Question: I would like to draw a textured circle in Direct3D which looks like a real 3D sphere. For this purpose, I took a <URL>.
This is what I've got so far:
'''
struct PS_INPUT
{
float2 Texture : TEXCOORD0;
};
struct PS_OUTPUT
{
float4 Color : COLOR0;
};
sampler2D Tex0;
// main function
PS_OUTPUT ps_main( PS_INPUT In )
{
// default color for points outside the sphere (alpha=0, i.e. invisible)
PS_OUTPUT Out;
Out.Color = float4(0, 0, 0, 0);
float pi = acos(-1);
// map texel coordinates to [-1, 1]
float x = 2.0 * (In.Texture.x - 0.5);
float y = 2.0 * (In.Texture.y - 0.5);
float r = sqrt(x * x + y * y);
// if the texel is not inside the sphere
if(r > 1.0f)
return Out;
// 3D position on the front half of the sphere
float p[3] = {x, y, sqrt(1 - x*x + y*y)};
// calculate UV mapping
float u = 0.5 + atan2(p[2], p[0]) / (2.0*pi);
float v = 0.5 - asin(p[1]) / pi;
// do some simple antialiasing
float alpha = saturate((1-r) * 32); // scale by half quad width
Out.Color = tex2D(Tex0, float2(u, v));
Out.Color.a = alpha;
return Out;
}
'''
The texture coordinates of my quad range from 0 to 1, so I first map them to <URL> to calculate the correct texture coordinates for the current point.
At first, the outcome looked ok, but I'd like to be able to rotate this illusion of a sphere arbitrarily. So I gradually increased 'u' in the hope of rotating the sphere around the vertical axis. This is the result:

As you can see, the imprint of the ball looks unnaturally deformed when it reaches the edge. Can anyone see any reason for this? And additionally, how could I implement rotations around an arbitrary axis?
Thanks in advance!
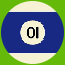
Answer: I finally found the mistake by myself: The calculation of the 'z' value which corresponds to the current point '(x, y)' on the front half of the sphere was wrong. It must of course be:

That's all, it works as exspected now. Furthermore, I figured out how to rotate the sphere. You just have to rotate the point 'p' before calculating 'u' and 'v' by multiplying it with a 3D rotation matrix like <URL> for example.
The result looks like the following:

If anyone has any advice as to how I could smooth the texture a litte bit, please leave a comment.